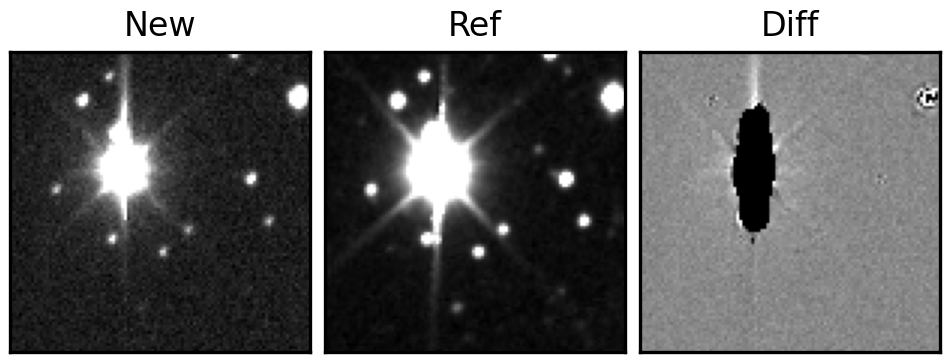
Label: bogus